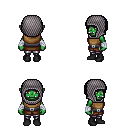
a pixel art fantasy rpg character, female body template, orc, green skin, leather chest armor, metal pants, raven pageboy hairstyle, chain hood, white cloth bandages, black shoes, four views (front, back, left, right), 2x2 character sprite sheet, small pixel art, hard edges, no anti-aliasing